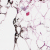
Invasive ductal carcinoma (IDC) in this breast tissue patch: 0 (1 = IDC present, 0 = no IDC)